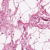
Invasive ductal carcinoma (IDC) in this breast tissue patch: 0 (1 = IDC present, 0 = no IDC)